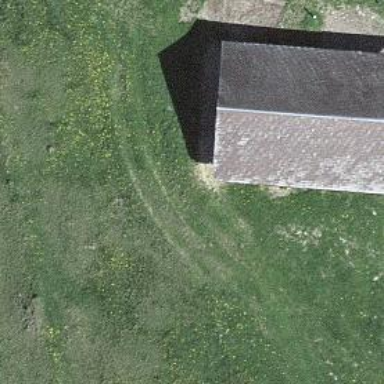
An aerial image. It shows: Farm auxiliary building.